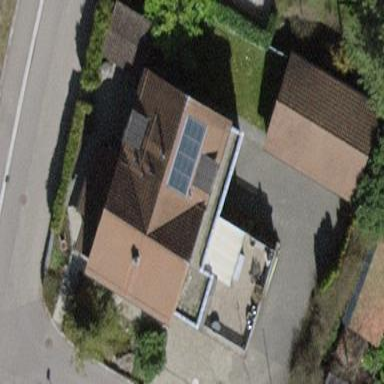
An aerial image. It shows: Building with tile roof.